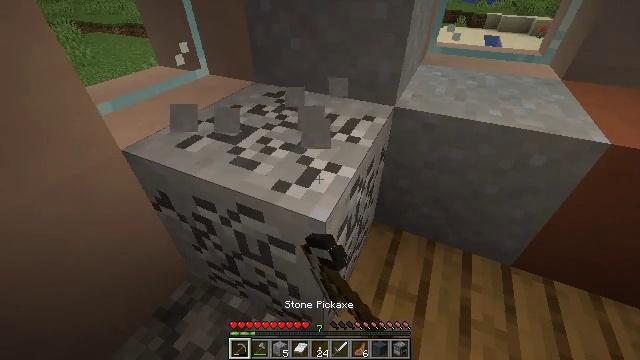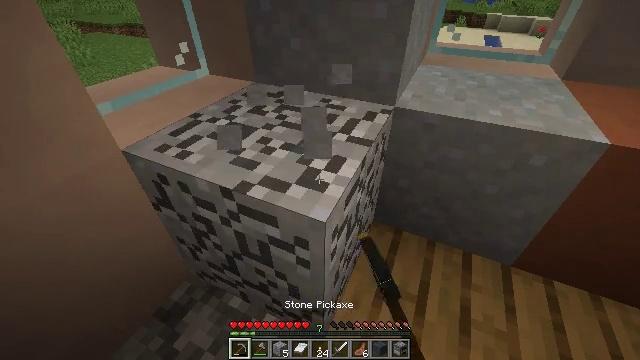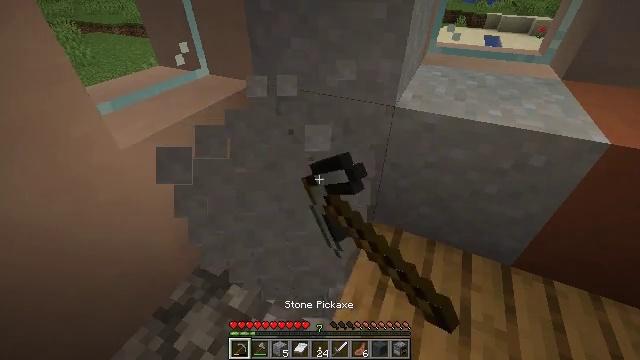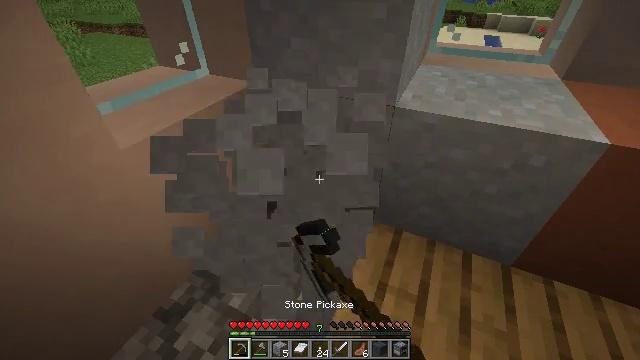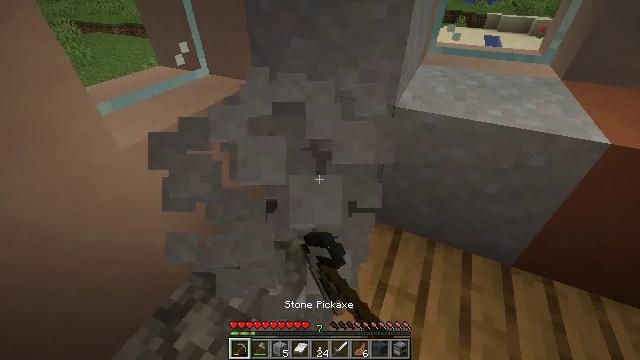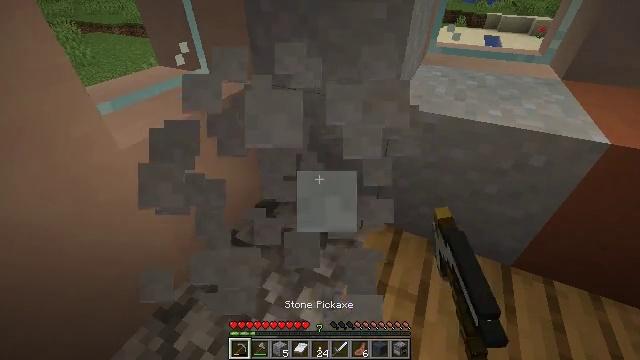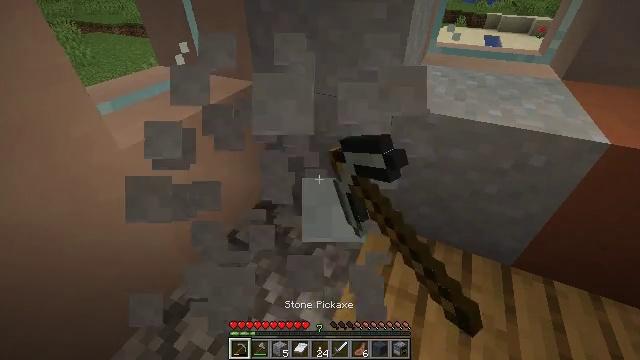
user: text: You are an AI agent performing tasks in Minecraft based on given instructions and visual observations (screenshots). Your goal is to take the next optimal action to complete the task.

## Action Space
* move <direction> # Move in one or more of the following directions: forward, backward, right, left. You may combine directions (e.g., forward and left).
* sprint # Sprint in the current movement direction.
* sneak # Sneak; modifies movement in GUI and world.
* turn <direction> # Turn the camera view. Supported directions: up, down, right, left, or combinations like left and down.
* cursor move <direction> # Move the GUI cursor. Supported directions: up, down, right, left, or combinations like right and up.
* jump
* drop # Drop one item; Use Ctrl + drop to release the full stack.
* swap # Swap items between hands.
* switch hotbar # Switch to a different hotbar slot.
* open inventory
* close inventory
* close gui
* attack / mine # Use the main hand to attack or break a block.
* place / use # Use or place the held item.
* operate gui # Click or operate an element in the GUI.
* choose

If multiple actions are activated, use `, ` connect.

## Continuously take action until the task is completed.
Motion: motion action
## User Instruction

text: Collect clay by holding down the left mouse button.
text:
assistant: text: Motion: attack / mine
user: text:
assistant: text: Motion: attack / mine
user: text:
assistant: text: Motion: attack / mine
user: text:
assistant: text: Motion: attack / mine
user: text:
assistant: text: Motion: attack / mine
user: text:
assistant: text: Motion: attack / mine
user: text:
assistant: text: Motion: attack / mine